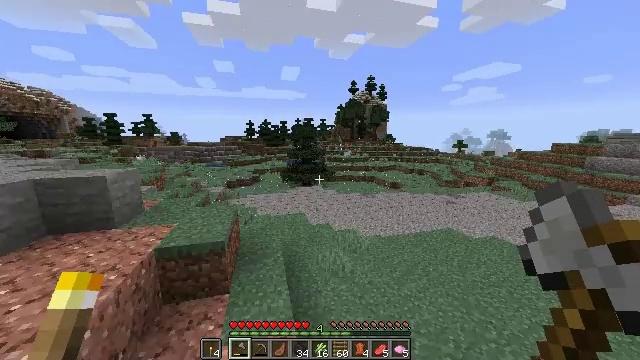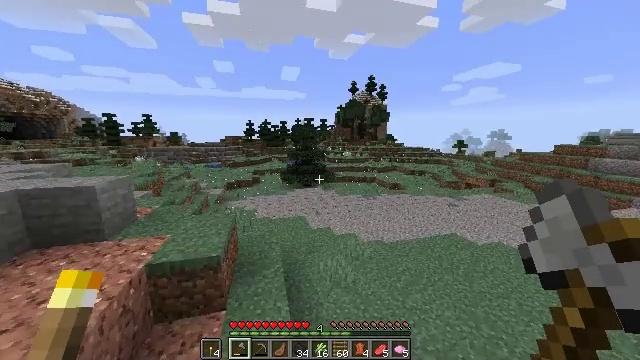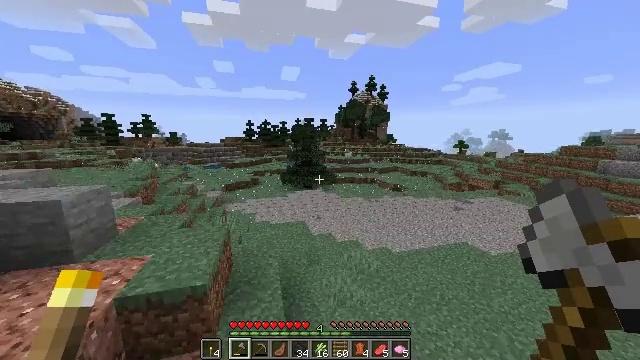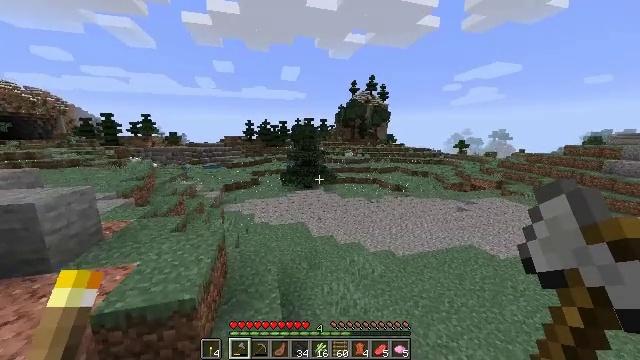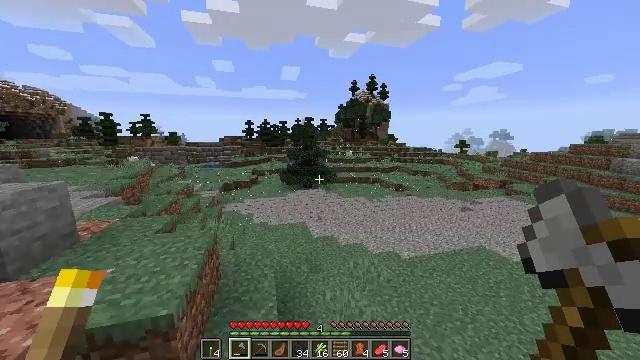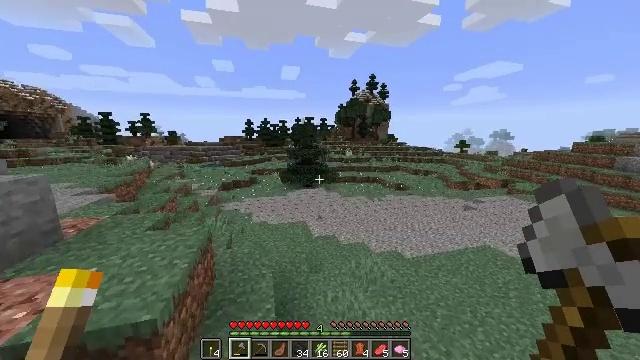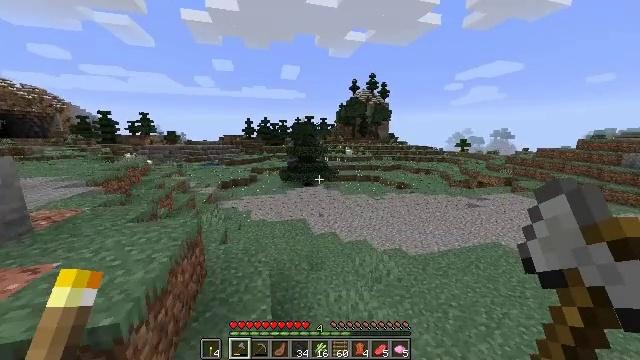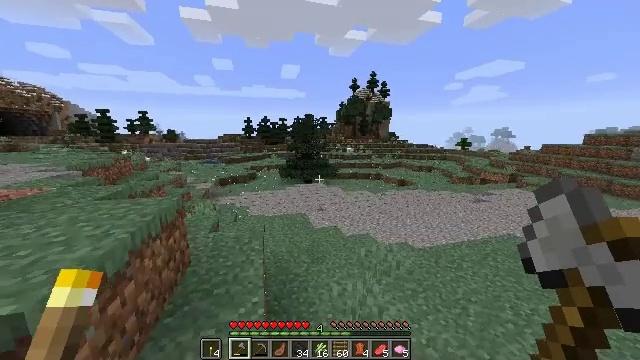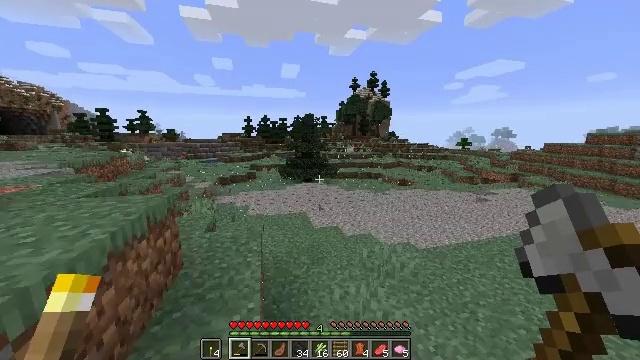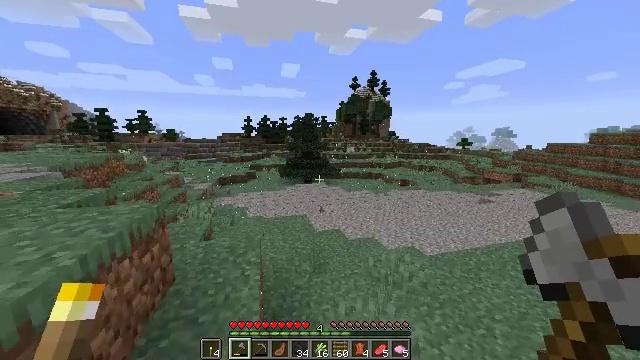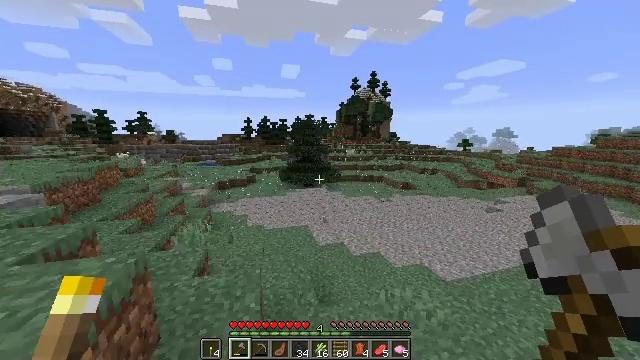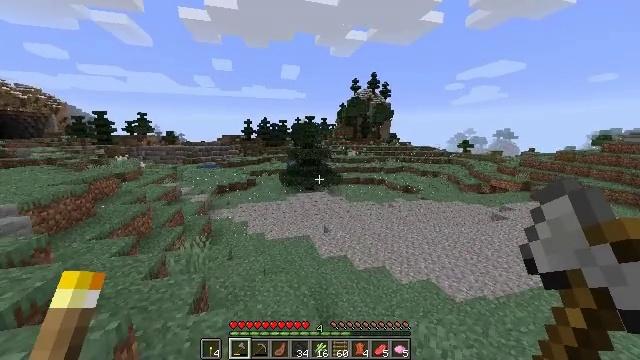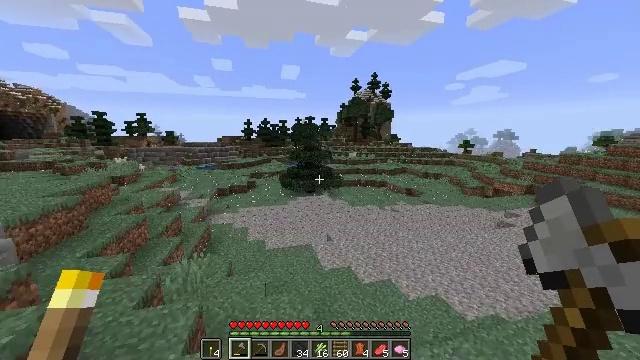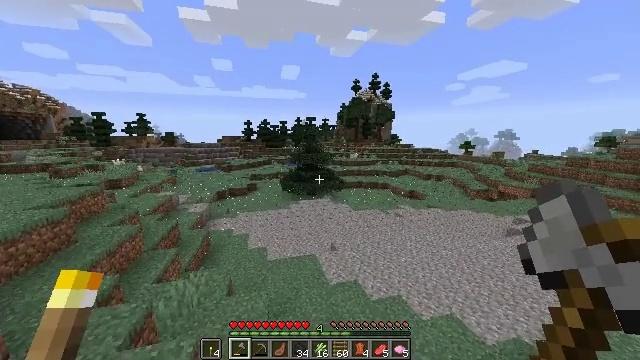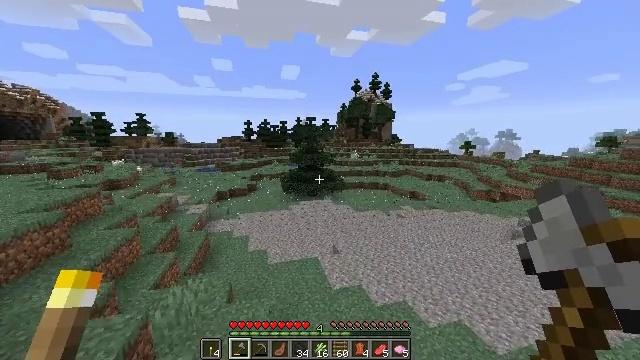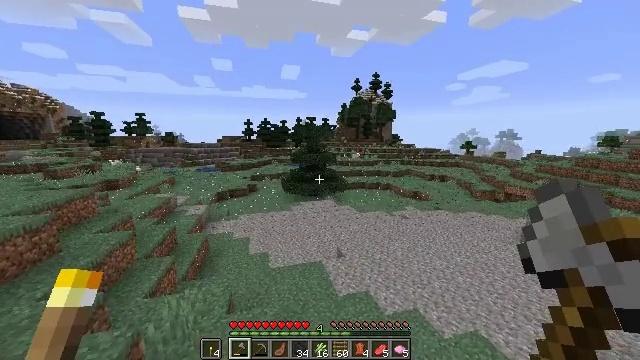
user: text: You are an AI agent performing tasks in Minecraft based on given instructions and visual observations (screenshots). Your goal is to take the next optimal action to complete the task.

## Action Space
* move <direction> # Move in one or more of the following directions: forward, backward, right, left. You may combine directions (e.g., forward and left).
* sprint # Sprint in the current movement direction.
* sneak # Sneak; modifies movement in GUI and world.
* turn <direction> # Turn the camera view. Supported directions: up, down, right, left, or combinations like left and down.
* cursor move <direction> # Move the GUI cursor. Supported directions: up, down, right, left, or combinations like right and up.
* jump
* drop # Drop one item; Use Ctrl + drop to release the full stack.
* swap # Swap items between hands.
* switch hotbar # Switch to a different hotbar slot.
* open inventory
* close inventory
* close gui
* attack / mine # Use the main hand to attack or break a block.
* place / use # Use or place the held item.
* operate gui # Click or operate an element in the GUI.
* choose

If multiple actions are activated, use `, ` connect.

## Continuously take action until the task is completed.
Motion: motion action
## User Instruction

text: Combat the cow.
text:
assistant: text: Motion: move forward, sprint, jump
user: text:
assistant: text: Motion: move forward, sprint, jump
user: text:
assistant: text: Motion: move forward, sprint, jump
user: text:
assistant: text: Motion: move forward, sprint, jump
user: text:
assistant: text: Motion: move forward, sprint, jump
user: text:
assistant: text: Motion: move forward, sprint, jump
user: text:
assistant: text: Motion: move forward, sprint, jump
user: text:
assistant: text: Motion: move forward and move left, sprint, jump
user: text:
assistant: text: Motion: move forward and move left, sprint, jump
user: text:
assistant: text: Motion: move forward and move left, sprint, jump
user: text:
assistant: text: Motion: move forward and move left, sprint, jump
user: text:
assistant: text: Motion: move forward and move left, sprint, jump
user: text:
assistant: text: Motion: move forward and move left, sprint, jump
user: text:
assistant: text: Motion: move forward and move left, sprint, jump
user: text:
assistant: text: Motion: move forward and move left, sprint, jump
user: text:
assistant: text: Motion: move forward and move left, sprint, jump
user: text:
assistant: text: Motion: move forward and move left, sprint, jump
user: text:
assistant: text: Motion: move forward and move left, sprint, jump
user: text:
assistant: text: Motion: move forward and move left, sprint, jump
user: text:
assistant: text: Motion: move forward and move left, sprint, jump
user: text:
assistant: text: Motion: move forward and move left, sprint, jump
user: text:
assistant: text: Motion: move forward and move left, sprint, jump
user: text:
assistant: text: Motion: move forward and move left, sprint, jump
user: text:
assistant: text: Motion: move forward and move left, sprint, jump
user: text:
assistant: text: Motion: move forward and move left, sprint, jump
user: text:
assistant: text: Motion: move forward and move left, sprint, jump
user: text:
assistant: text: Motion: move forward and move left, sprint, jump
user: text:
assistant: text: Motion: move forward and move left, sprint, jump
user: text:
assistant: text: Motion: move forward and move left, sprint, jump
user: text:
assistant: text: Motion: move forward and move left, sprint, jump